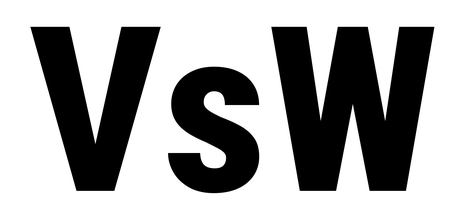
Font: Roboto_Condensed_ExtraBold